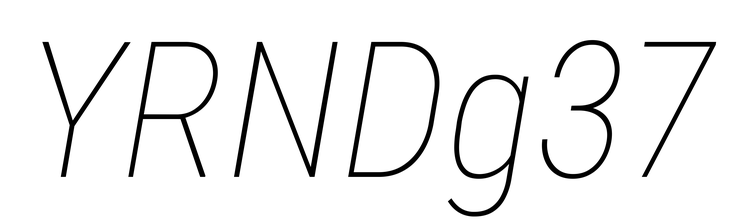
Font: Roboto-Italic_Condensed_Thin_Italic